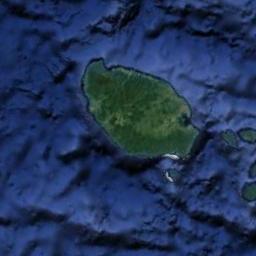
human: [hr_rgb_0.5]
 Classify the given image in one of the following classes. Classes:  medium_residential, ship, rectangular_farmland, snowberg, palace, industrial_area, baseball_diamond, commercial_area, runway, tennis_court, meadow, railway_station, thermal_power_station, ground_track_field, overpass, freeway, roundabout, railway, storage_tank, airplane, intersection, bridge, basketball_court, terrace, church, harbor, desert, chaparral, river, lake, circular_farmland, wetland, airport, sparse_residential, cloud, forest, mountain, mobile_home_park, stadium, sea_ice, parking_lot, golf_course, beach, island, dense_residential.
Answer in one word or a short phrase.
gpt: island